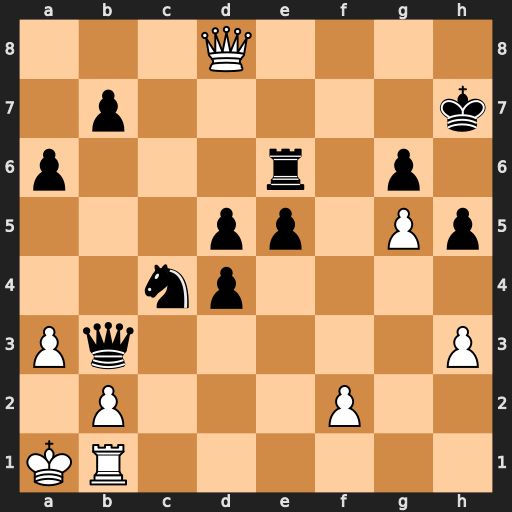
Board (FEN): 3Q4/1p5k/p3r1p1/3pp1Pp/2np4/Pq5P/1P3P2/KR6
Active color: w
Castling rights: -
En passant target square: -
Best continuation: Qd7+ Kh8 Qxe6